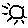
Label: sun